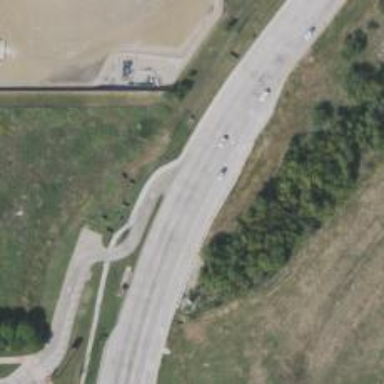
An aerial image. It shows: Secondary road with frontage access.